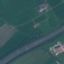
Land use / land cover class: Highway